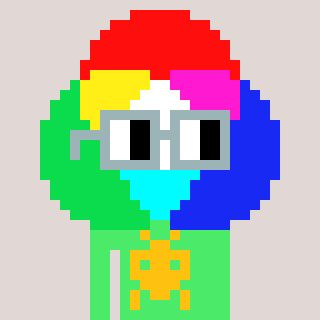
a pixel art character with square dark gray glasses, a color circle-shaped head and a teal-colored body on a warm background